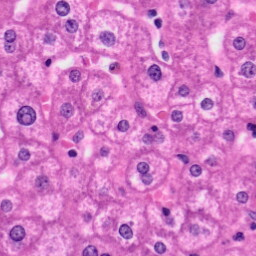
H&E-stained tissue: Liver